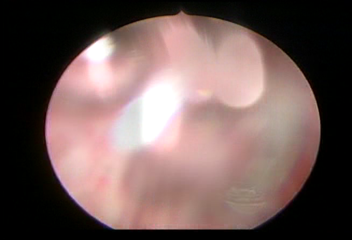
Modality: WLC
Class: Normal mucosa
Bladder cancer association: No